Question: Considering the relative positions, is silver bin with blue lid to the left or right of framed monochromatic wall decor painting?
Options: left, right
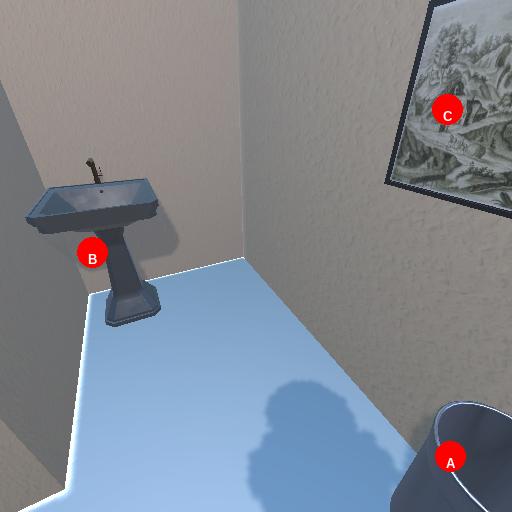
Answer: left